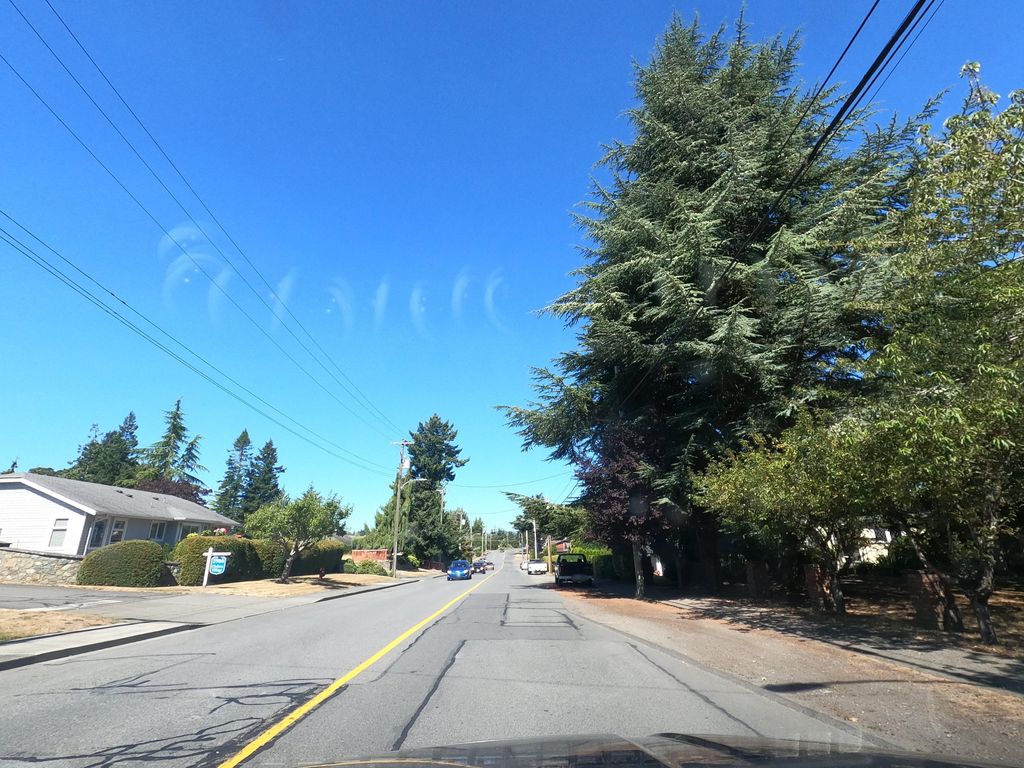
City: victoria